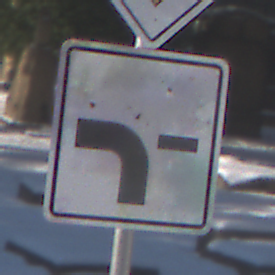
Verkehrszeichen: VerlaufVorfahrtsstrasse6
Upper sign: Vorfahrtsstrasse
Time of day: MorningAfternoon
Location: Outdoor (Special)
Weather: Clear
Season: Winter
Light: Natural